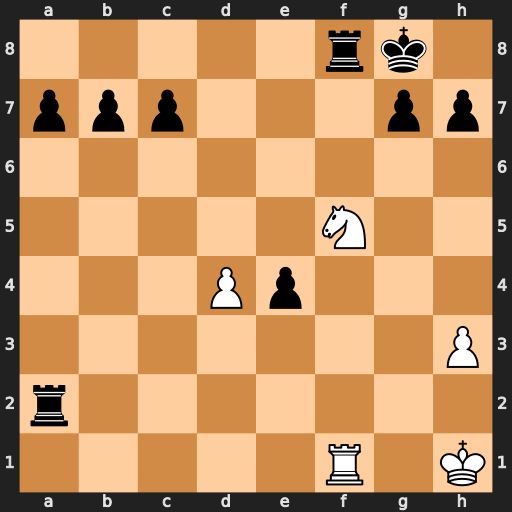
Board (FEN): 5rk1/ppp3pp/8/5N2/3Pp3/7P/r7/5R1K
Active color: w
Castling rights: -
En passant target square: -
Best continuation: Ne7+ Kh8 Rxf8#